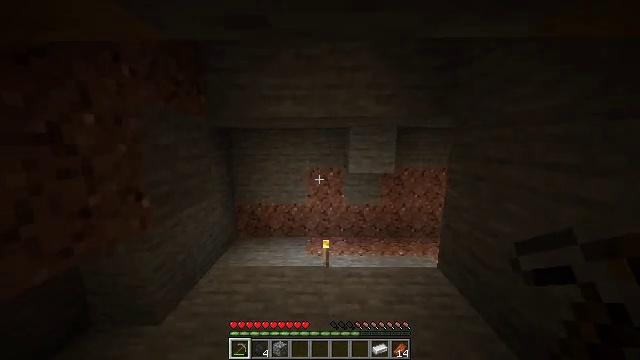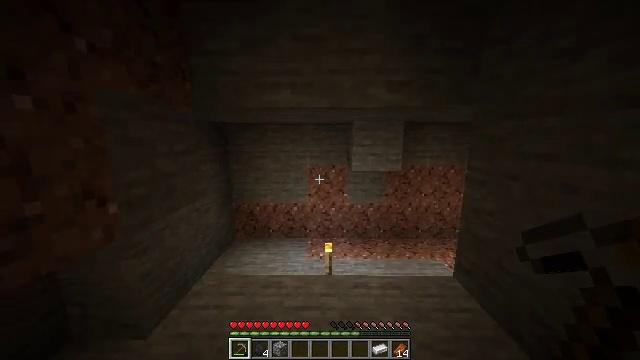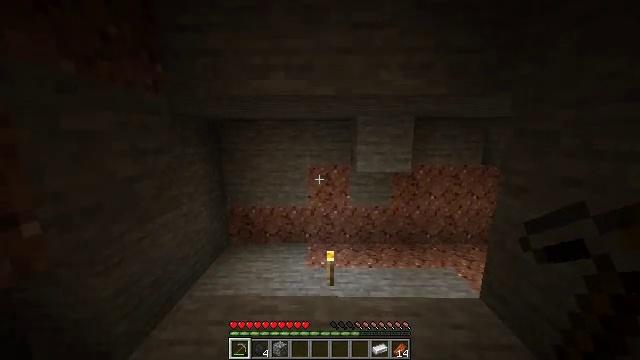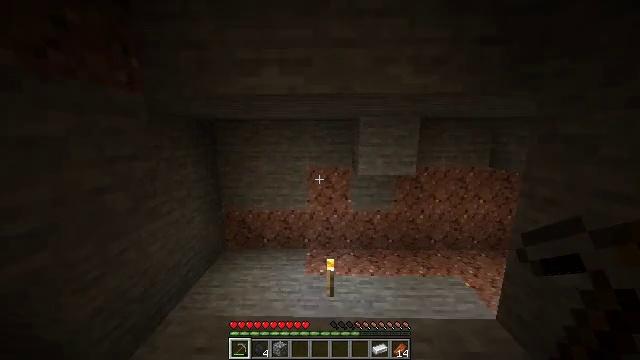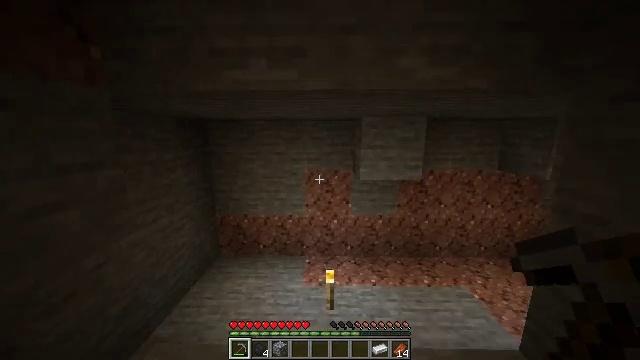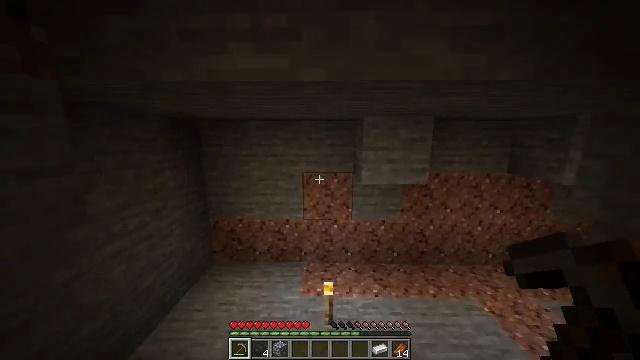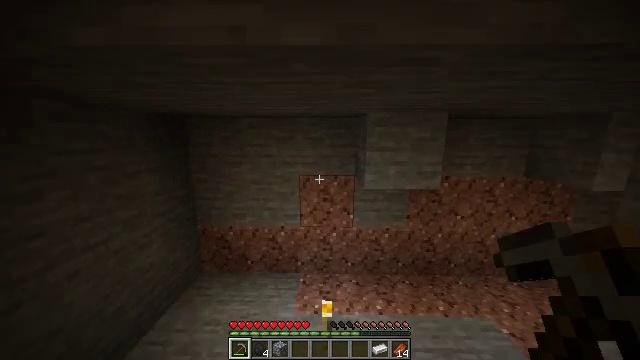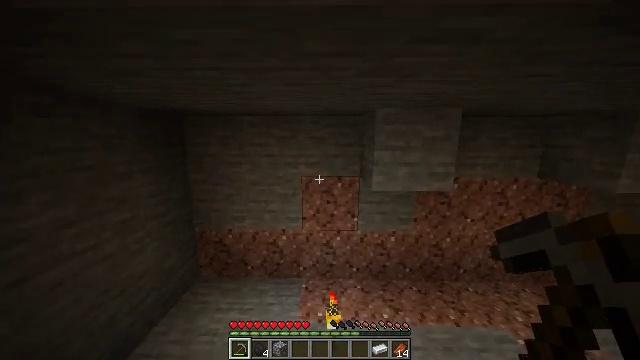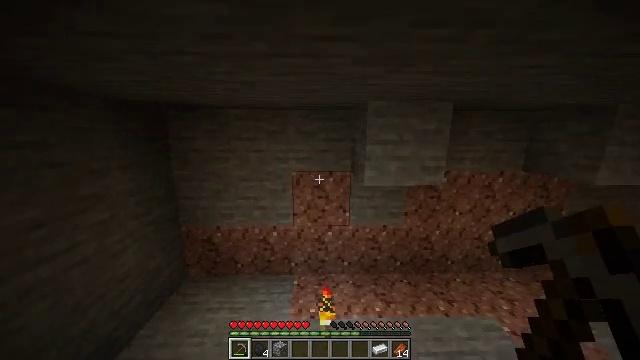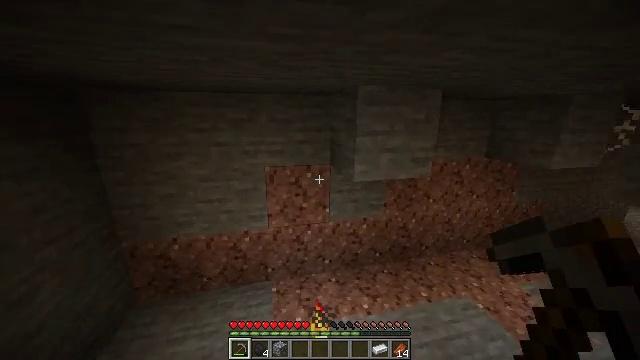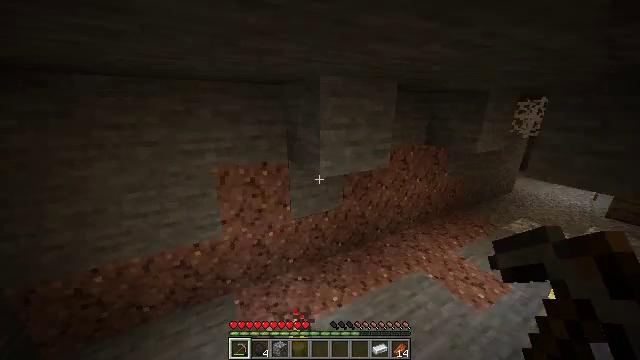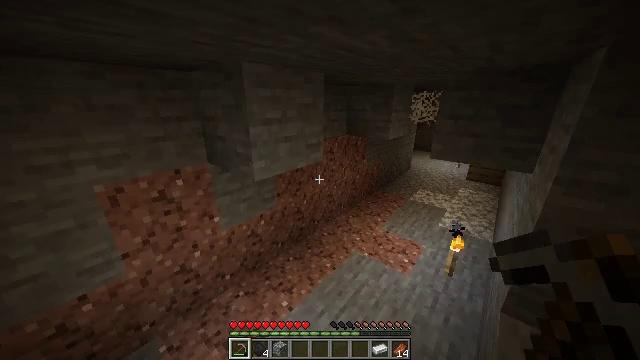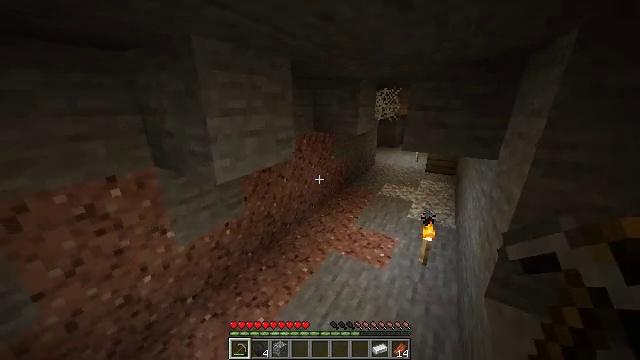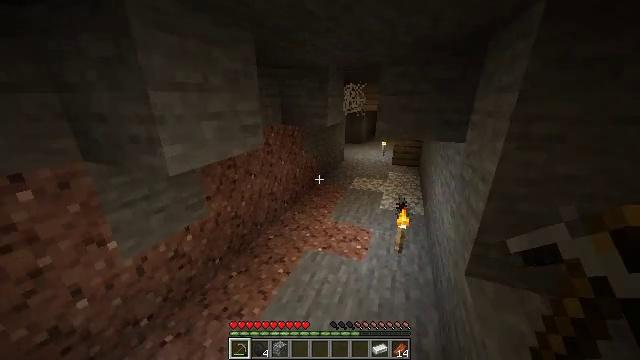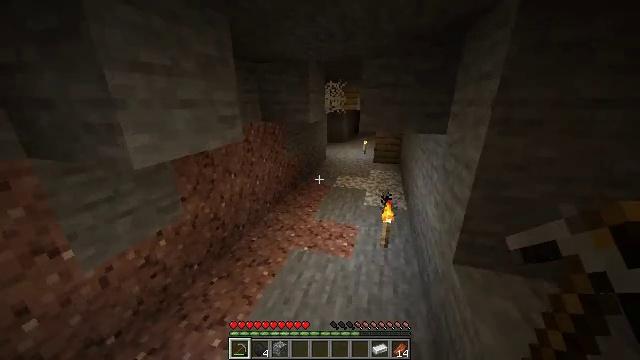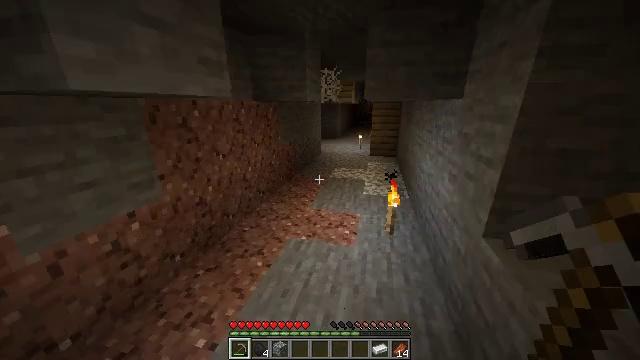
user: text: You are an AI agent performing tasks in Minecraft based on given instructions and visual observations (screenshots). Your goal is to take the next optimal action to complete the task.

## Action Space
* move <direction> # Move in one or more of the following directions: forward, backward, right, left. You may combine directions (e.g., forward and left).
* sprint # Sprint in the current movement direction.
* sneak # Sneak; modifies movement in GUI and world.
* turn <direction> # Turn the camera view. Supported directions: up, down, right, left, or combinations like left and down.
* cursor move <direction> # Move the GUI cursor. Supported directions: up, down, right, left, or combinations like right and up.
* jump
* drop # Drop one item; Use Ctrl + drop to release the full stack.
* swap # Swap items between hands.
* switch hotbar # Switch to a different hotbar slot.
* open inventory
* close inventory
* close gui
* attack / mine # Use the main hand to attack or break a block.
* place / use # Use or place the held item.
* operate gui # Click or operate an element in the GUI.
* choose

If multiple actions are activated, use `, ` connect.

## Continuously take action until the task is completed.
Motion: motion action
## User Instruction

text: Collect the oak planks from the structure.
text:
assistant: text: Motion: move forward, sprint
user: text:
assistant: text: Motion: move forward, sprint
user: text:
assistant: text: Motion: move forward, sprint
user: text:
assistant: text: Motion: move forward, sprint
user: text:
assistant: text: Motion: move forward, sprint
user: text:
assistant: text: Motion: move forward, sprint
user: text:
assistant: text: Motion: move forward and move left, sprint
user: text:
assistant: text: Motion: move forward and move left, sprint, turn right and down
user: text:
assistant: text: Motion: move forward and move left, sprint, turn right and down
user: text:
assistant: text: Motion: move forward and move left, sprint, turn right and down
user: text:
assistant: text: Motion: move forward, sprint, turn right and down
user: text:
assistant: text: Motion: move forward, sprint, turn right
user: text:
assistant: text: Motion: move forward, sprint, turn right
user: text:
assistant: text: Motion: move forward, sprint, turn right
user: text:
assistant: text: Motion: move forward, sprint, turn right
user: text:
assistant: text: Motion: move forward, sprint
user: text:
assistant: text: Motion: move forward, sprint, turn up
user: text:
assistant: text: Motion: move forward, sprint, turn right and up
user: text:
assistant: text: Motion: move forward, sprint, turn right
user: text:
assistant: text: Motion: move forward, sprint, turn right and up
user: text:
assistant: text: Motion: move forward, sprint, turn right
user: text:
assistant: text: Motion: move forward, sprint, turn right
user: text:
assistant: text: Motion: move forward, sprint
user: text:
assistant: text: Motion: move forward, sprint
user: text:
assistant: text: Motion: move forward, sprint
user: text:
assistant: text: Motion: move forward, sprint
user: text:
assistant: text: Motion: move forward, sprint
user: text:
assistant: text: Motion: move forward, sprint
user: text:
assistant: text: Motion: move forward, sprint
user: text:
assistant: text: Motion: move forward, sprint